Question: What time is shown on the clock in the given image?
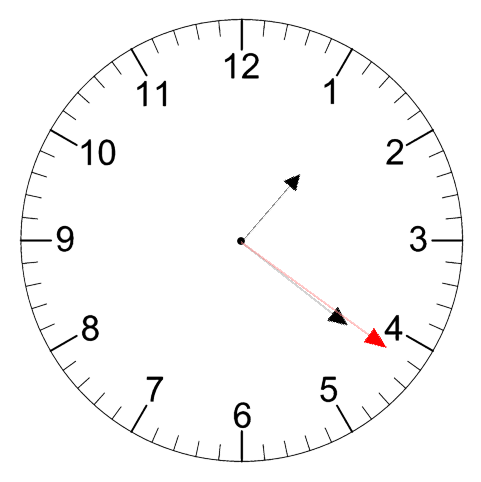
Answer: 01:21:21